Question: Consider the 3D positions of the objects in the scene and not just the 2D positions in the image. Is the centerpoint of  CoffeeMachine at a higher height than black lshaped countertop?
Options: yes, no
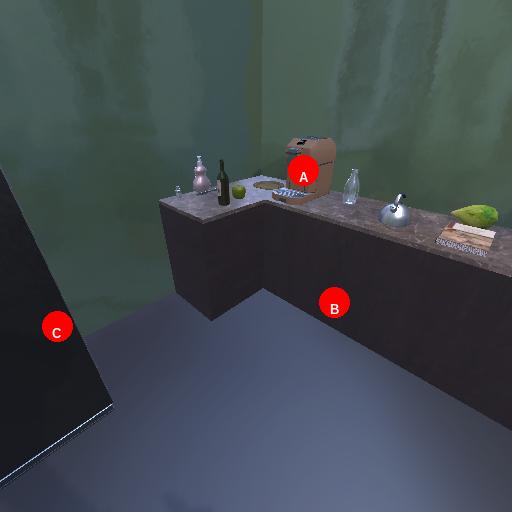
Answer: yes